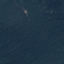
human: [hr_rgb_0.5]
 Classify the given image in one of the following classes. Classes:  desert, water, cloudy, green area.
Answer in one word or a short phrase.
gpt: green area